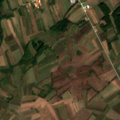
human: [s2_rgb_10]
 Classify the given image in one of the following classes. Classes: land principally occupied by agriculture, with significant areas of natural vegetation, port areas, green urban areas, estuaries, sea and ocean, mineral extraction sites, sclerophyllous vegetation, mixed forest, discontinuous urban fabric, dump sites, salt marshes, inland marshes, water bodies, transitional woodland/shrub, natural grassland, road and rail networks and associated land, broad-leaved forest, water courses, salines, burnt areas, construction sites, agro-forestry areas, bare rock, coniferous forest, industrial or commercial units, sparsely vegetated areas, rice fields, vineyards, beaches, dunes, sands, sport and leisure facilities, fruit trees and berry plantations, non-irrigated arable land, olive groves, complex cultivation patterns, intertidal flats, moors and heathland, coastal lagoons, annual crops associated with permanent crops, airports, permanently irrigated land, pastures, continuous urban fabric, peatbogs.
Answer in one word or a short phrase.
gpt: discontinuous urban fabric, non-irrigated arable land, complex cultivation patterns, land principally occupied by agriculture, with significant areas of natural vegetation, broad-leaved forest